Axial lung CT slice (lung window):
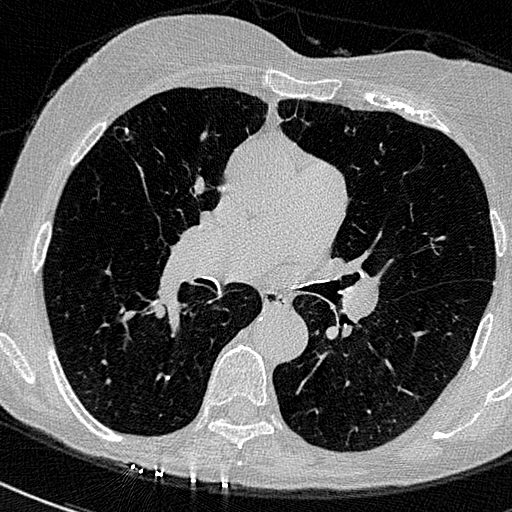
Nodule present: no